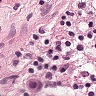
Metastatic tissue present: no